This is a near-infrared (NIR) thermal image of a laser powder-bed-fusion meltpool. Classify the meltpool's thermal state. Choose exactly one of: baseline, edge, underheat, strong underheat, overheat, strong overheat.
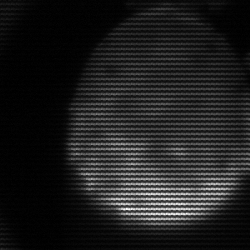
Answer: edge